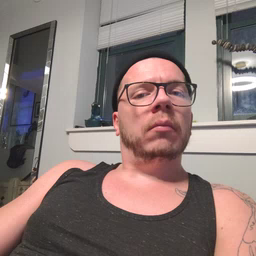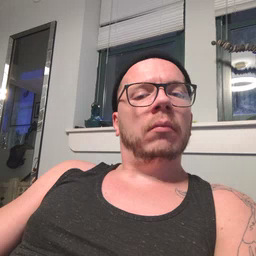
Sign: weus